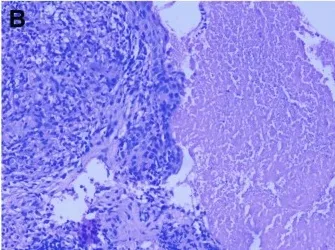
Fiberoptic bronchoscopy. The two images show caseous necrosis, epithelioid cell nodules and Langhans giant cell. Magnification, x100.
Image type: pathology (h&e)